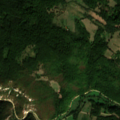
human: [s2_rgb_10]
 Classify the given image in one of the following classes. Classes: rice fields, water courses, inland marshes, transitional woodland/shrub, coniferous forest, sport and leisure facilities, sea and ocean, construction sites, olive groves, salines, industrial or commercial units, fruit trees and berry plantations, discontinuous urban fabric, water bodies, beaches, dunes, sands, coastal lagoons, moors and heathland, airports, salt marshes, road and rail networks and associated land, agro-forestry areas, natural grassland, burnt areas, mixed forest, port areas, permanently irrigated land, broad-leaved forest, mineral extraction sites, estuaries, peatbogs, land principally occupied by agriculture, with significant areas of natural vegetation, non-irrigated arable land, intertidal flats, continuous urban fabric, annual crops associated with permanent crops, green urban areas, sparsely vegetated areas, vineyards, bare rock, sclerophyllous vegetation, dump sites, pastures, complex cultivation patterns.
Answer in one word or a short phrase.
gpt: land principally occupied by agriculture, with significant areas of natural vegetation, broad-leaved forest, transitional woodland/shrub